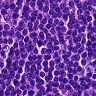
Metastatic tissue present: no